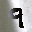
Label: 9